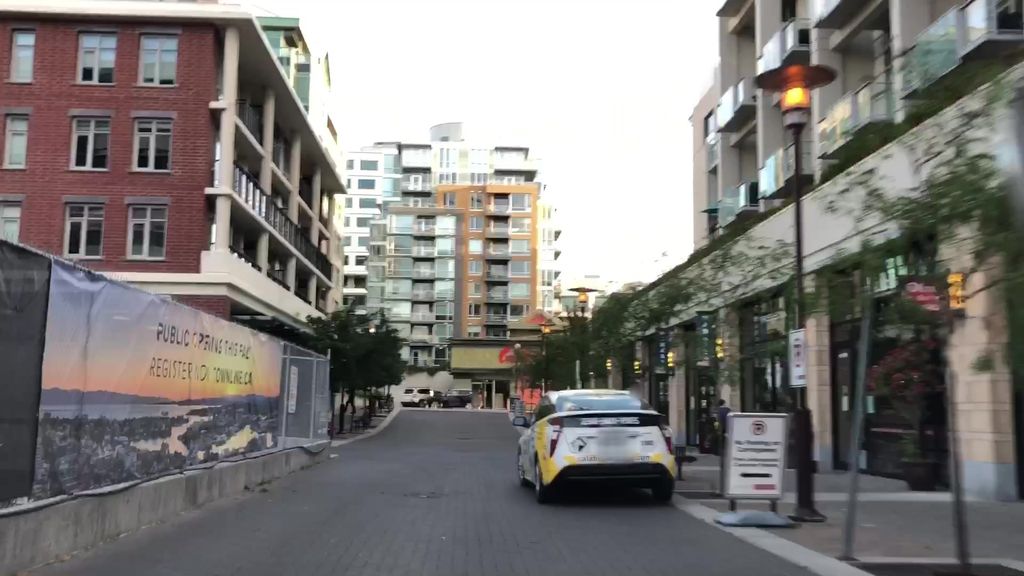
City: victoria